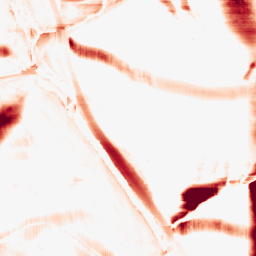
Category: morphological
Decomposition family: morphological_rect
Decomposition parameters: operation: opening
width: 50
height: 20
Upsampling method: cubic_catmull_rom
Upsampling parameters: scale: 2
Upsampling scale: 2